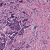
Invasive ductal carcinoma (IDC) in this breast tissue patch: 1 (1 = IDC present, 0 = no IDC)